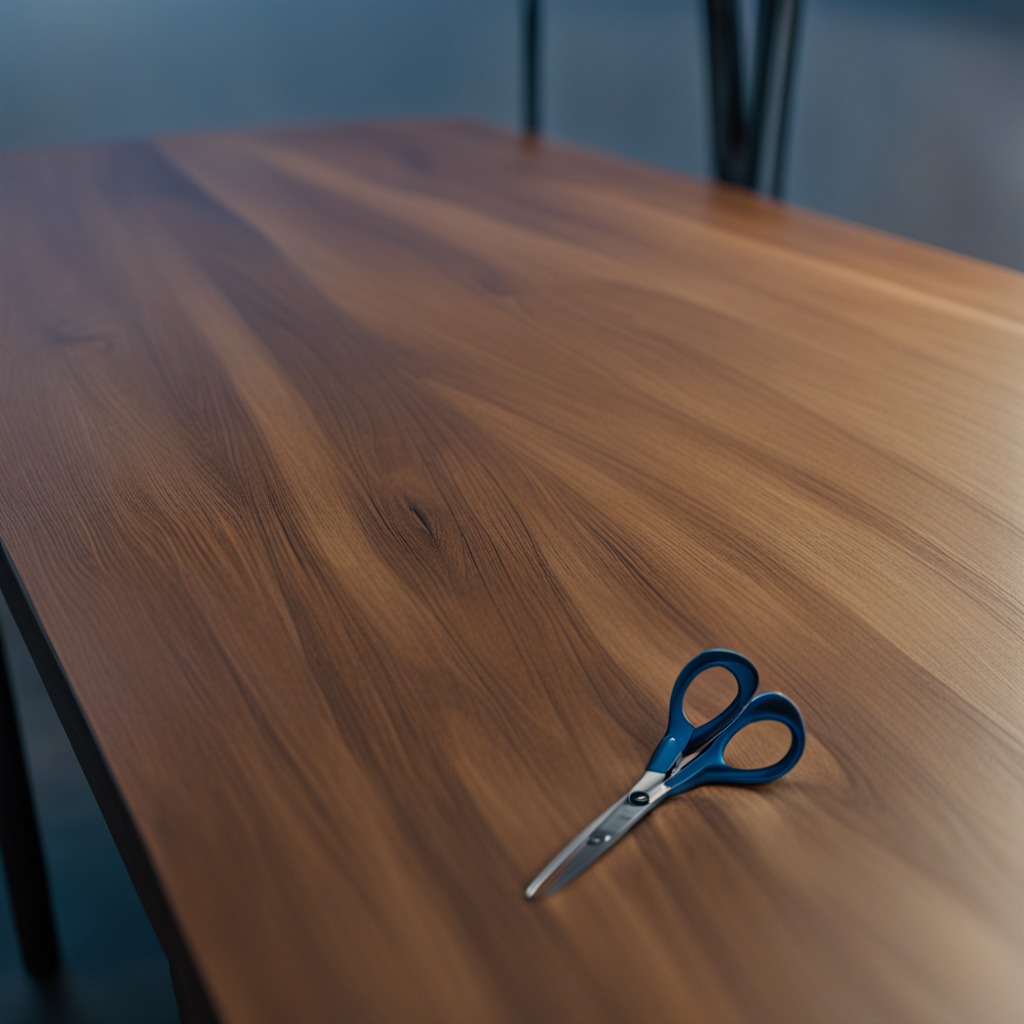
A scissor lies on the old table with faint burn marks in a small garage at twilight.